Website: macys
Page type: delivery-shipping
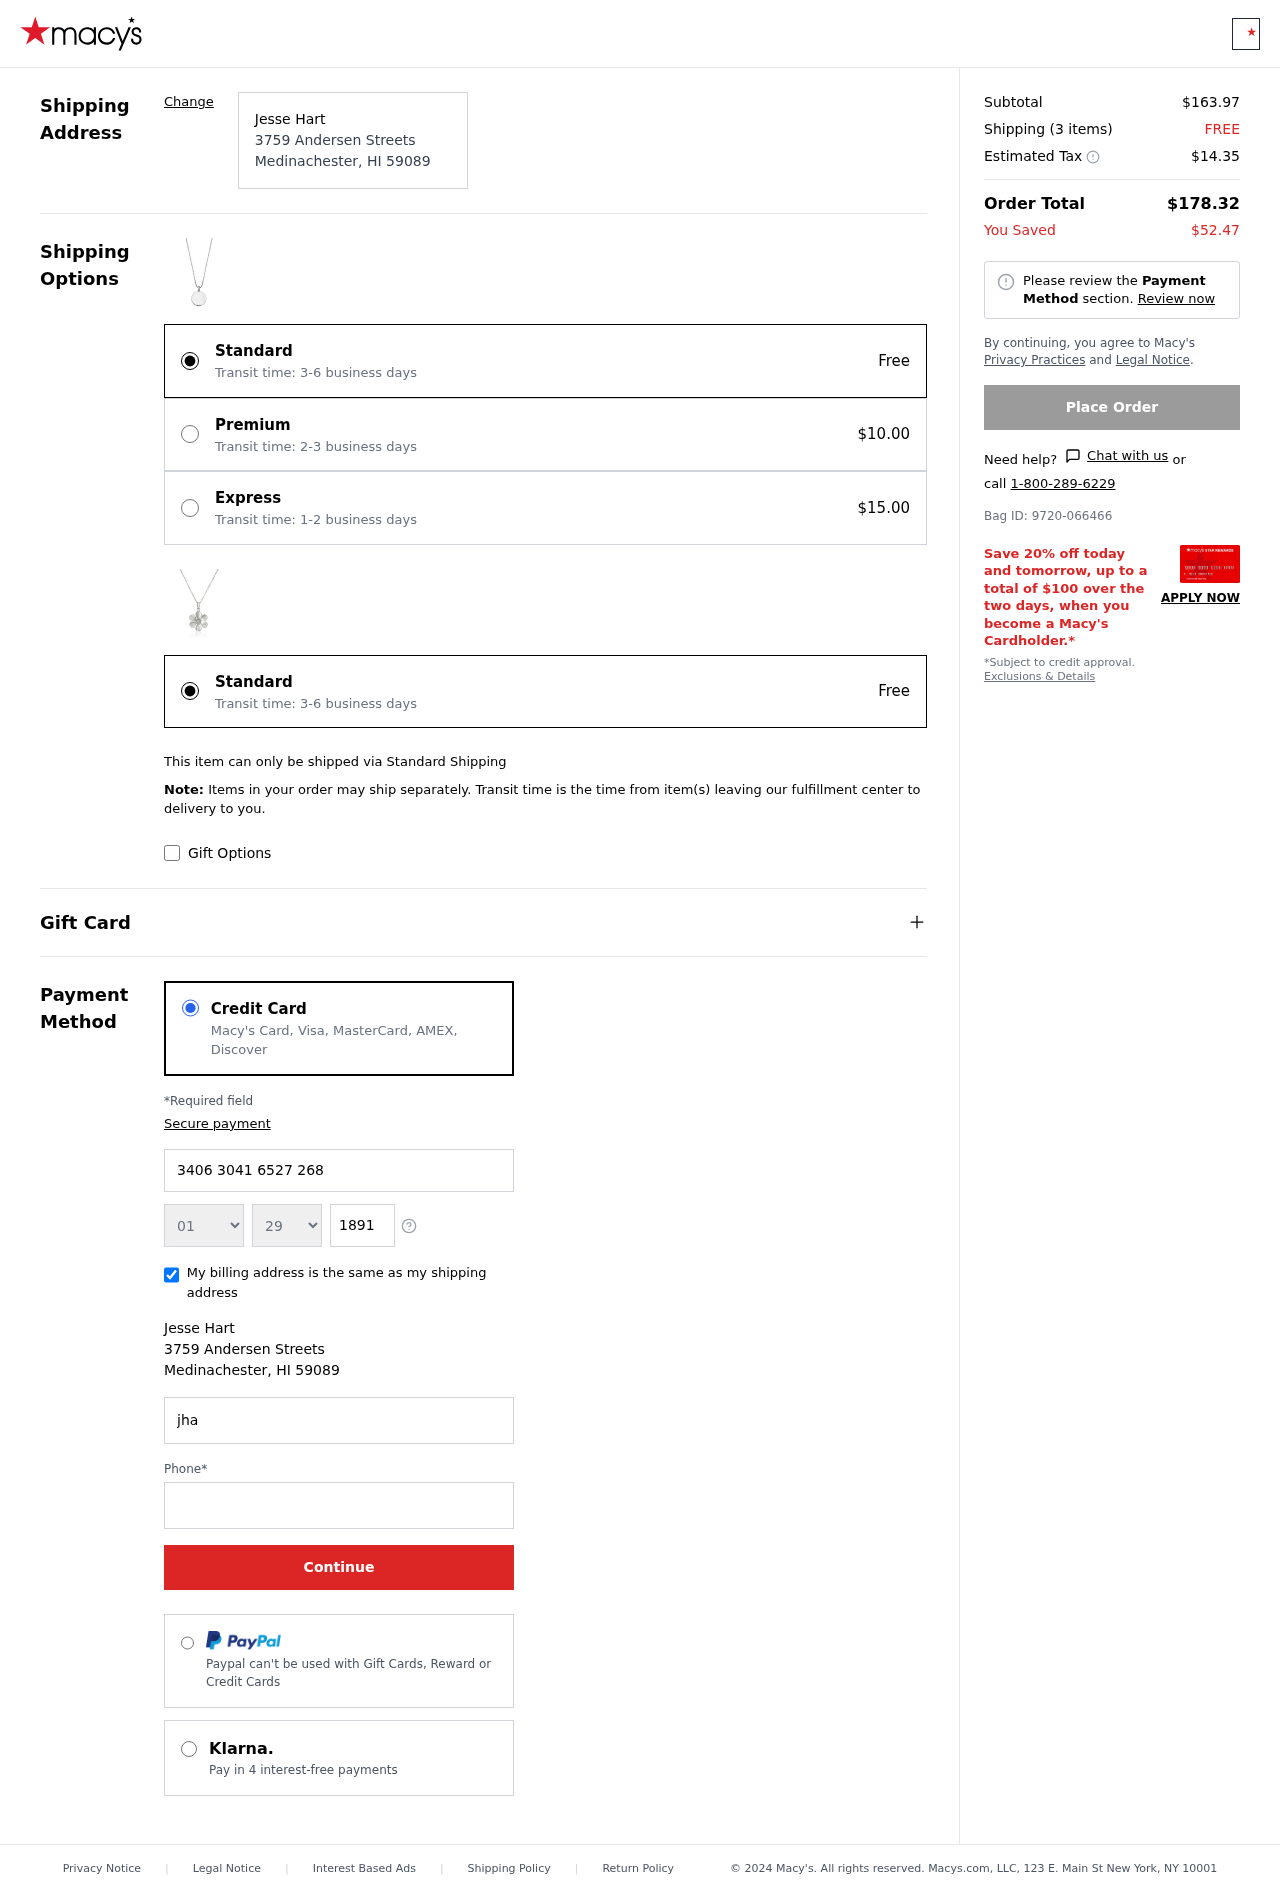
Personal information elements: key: PII_CARD_EXPIRY_MONTH
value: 01
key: PII_CARD_EXPIRY_YEAR
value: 29
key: PII_CITY
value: Medinachester
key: PII_CITY_STATE_ZIP
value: Medinachester, HI 59089
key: PII_FULLNAME
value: Jesse Hart
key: PII_POSTCODE
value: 59089
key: PII_STATE_ABBR
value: HI
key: PII_STREET
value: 3759 Andersen Streets
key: PII_CARD_NUMBER
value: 3406 3041 6527 268
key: PII_CARD_CVV
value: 1891
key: PII_EMAIL
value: jhart@gmail.com
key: PII_PHONE
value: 3425181801
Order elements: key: ORDER_SUBTOTAL
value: $163.97
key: ORDER_NUM_ITEMS
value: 3
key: ORDER_SHIPPING_COST
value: FREE
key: ORDER_TAX
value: $14.35
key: ORDER_TOTAL
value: $178.32
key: ORDER_SAVINGS
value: $52.47
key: ORDER_BAG_ID
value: Bag ID: 9720-066466